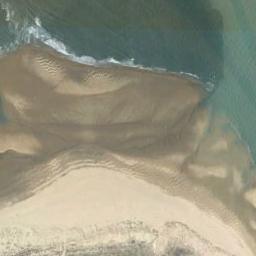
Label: beach